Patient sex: F
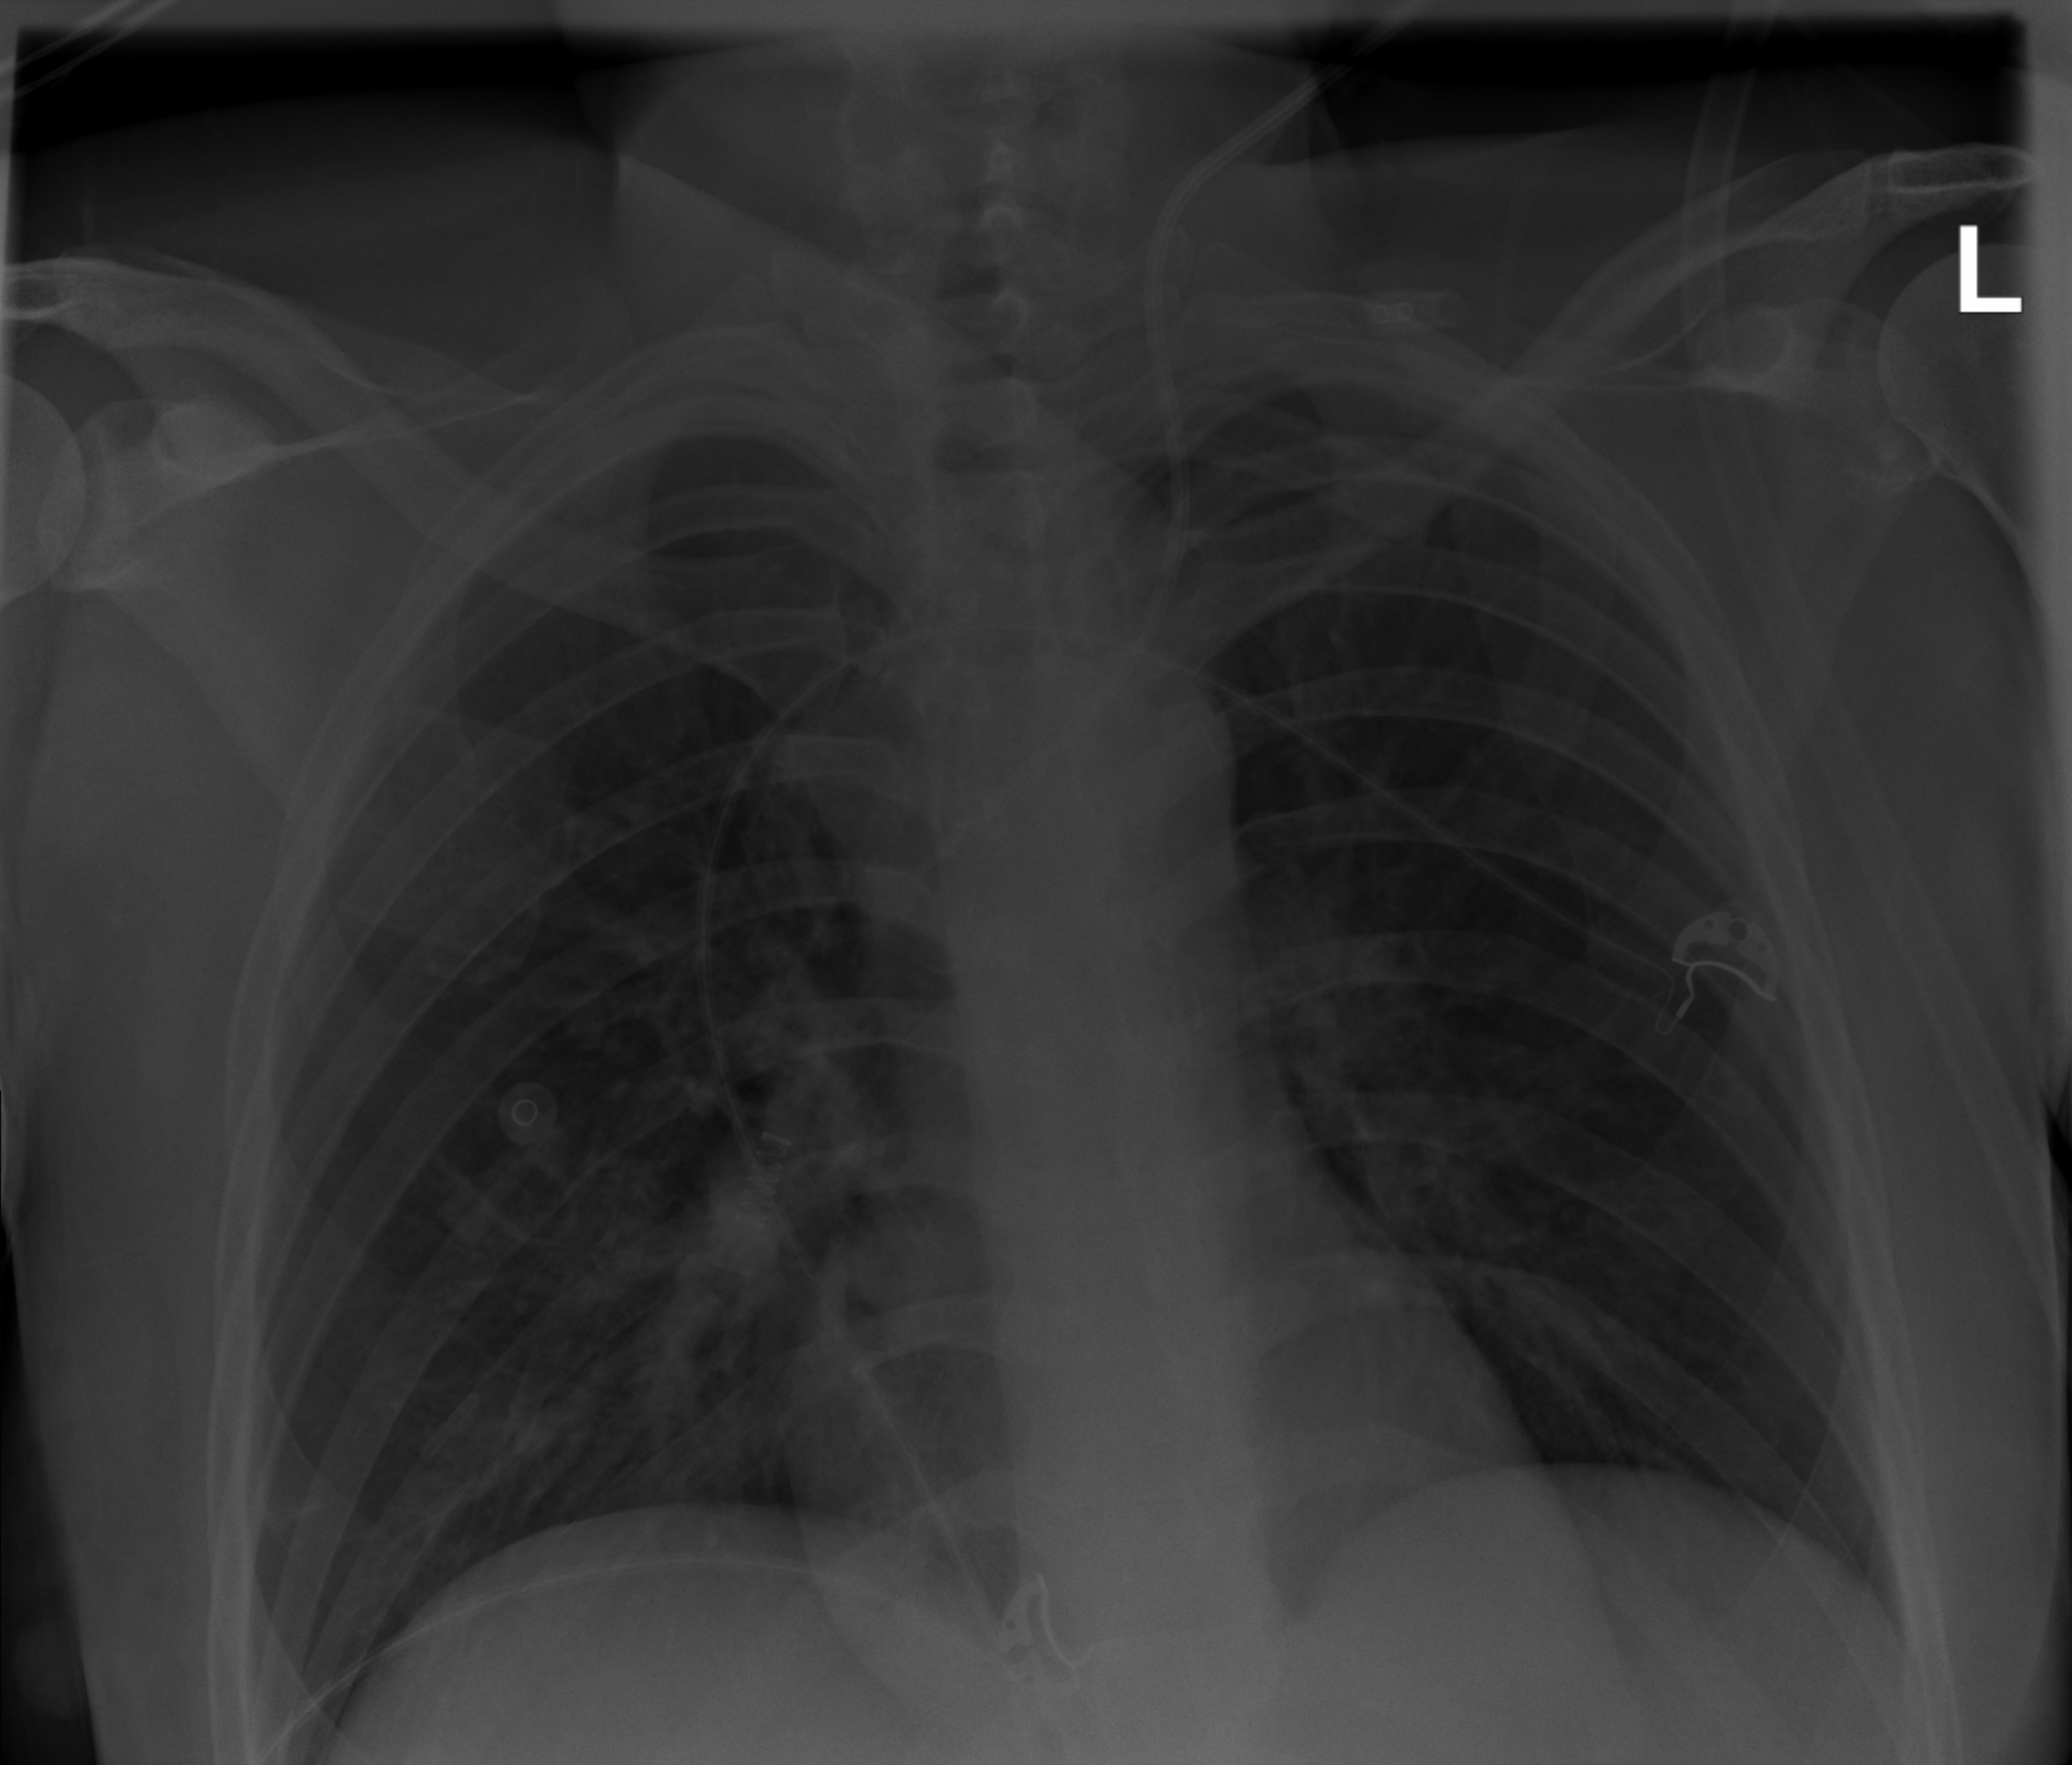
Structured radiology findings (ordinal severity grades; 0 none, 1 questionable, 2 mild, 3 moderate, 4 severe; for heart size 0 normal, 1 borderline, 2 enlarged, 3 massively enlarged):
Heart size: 0
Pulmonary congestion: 0
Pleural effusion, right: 0
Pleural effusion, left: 0
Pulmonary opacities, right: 1
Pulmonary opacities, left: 0
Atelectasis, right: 0
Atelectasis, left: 0